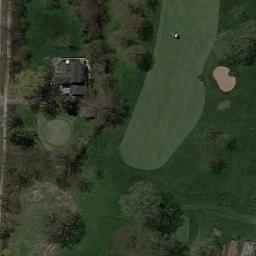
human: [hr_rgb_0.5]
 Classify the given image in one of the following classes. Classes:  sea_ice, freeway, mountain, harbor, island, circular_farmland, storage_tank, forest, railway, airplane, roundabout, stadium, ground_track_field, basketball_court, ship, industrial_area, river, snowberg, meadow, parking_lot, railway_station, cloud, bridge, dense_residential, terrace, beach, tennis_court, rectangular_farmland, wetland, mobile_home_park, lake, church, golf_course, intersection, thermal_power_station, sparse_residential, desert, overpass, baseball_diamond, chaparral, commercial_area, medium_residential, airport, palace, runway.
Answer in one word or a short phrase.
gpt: golf_course